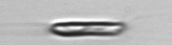
Label: Chrysochromulina